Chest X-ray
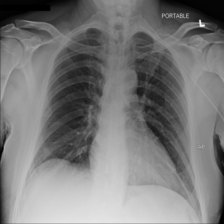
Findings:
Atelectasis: positive
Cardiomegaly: negative
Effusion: negative
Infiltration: positive
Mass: negative
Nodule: negative
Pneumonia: negative
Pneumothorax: negative
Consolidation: negative
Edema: negative
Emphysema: negative
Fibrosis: negative
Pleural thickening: negative
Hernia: negative